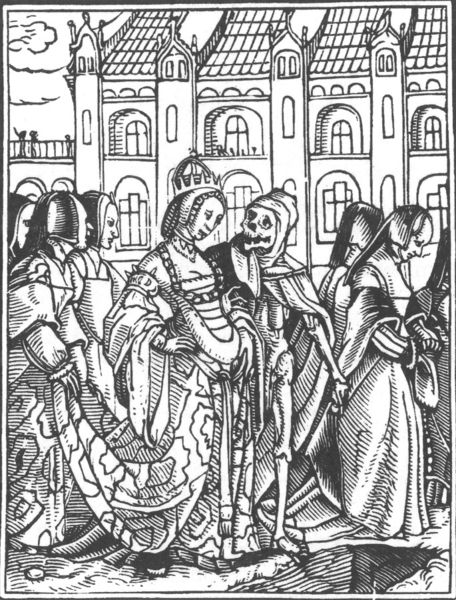
Titel: Totentanz
Künstler: Holbein d. J.
Schlagwörter: feder, mann, umhang, weiß, wolken, frauen, menschen, stadt, damen, fenster, frau, grau, kleid, männer, schwarz, strasse, zeichnung, dach, dame, gebäude, haus, tuch, wolke, muster, hinrichtung, salome, tod, tot, häuser, brücke, kirche, gewand, kutte, mantel, adel, krone, schleppe, holzschnitt, bogen, kette, giebel, ziegel, markt, platz, grube, gefolge, schwanger, knochen, antike, türme, kohle, druck, loch, radierung, stich, scharz, nonne, bleistift, friedhof, skelett, beerdigung, grab, mittelalter, prozession, königin, kupferstich, kirsche, nonnen, totentanz, mensschen, pest, frühzeit, herrin, gevatter, wschwarz, oirnament, berdigung